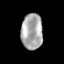
Tissue: prostate
Cell type: T cells
Senescence score: 0.3591
Nuclear area (px): 752
Mean DAPI intensity: 169.449